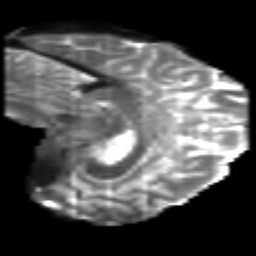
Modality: T2w
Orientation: sagittal
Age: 25
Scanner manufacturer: philips
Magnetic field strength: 3 T
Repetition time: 8.6 s
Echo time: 0.127 s